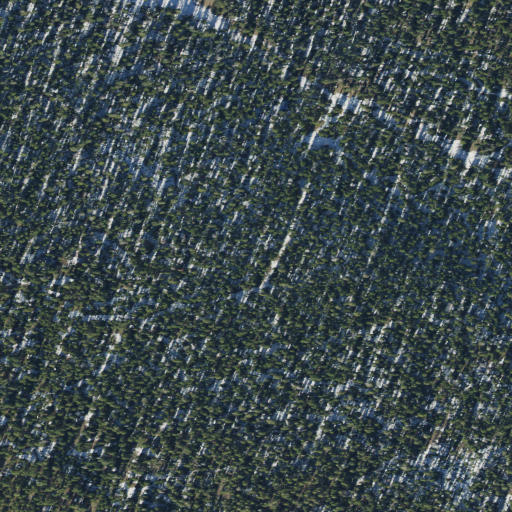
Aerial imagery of bench in Utah named Hen Lee Bench containing evergreen forest, woody wetlands, and open development